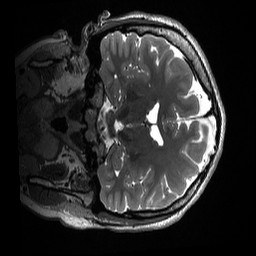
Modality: T2w
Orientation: coronal
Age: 19
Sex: female